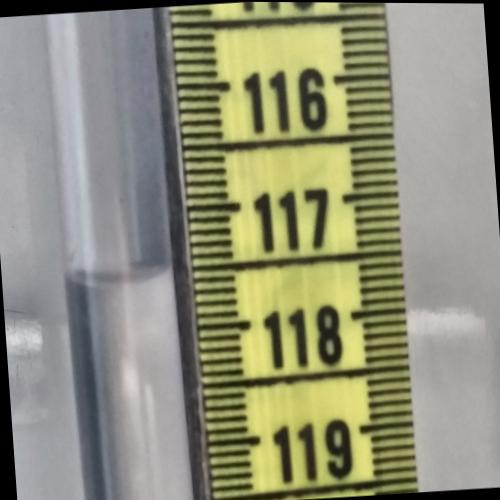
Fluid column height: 117.5 cm